九年级 · 画法几何学
(本小题8.0分)

如图, $A B$ 是 $\odot O$ 的直径, 四边形 $A B C D$ 内接于 $\odot O, O D$ 交 $A C$ 于点 $E, A D=C D$.

(1)求证: $O D / / B C$;

(2)若 $A C=10, D E=4$, 求 $B C$ 的长.


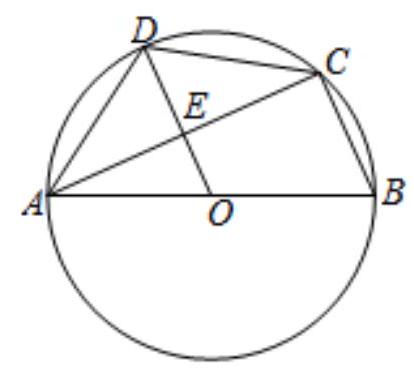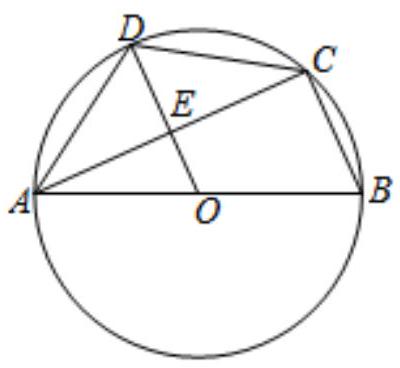
答案: (1)证明: $\because A D=D C$,

$\therefore \overparen{A D}=\overparen{C D}$

$\therefore O D \perp A C$,

$\therefore \angle A E O=90^{\circ}$,

$\because A B$ 是直径，

$\therefore \angle A C B=90^{\circ}$,

$\therefore \angle A E O=\angle A C B$,

$\therefore O D / / B C$.

(2)解: $\because O D \perp A C$,

$\therefore A E=E C=5$,

设 $O A=O D=r$ ，

在Rt $\triangle A O E$ 中, $O A^{2}=A E^{2}+O E^{2}$,

$\therefore r^{2}=5^{2}+(r-4)^{2}$,

$\therefore r=\frac{41}{8}$,
$\therefore O E=r=D E=\frac{41}{8}-4=\frac{9}{8}$,

$\because A E-E C, A O=O B$,

$\therefore B C=2 O E=\frac{9}{4}$.

解析: (1)这部分证明 $\angle A E O=\angle A C B=90^{\circ}$, 可得结论.

(2)利用勾股定理求出半径 $r$, 再求出 $O E$, 利用三角形的中位线定理可得结论.

本题考查垂径定理, 平行线的判定, 三角形的中位线定理, 勾股定理等知识, 解题的关键是熟练掌握基本知识, 属于中考常考题型.